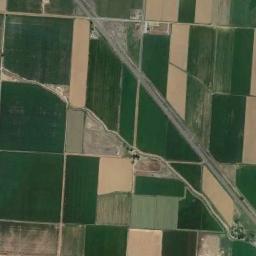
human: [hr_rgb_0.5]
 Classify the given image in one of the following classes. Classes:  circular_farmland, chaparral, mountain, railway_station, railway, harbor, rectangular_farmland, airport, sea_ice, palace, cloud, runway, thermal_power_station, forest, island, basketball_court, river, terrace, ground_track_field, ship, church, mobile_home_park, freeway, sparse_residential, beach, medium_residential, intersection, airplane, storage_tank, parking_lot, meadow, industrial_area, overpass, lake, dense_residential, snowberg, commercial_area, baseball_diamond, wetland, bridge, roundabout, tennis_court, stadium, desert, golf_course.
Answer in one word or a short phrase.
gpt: rectangular_farmland